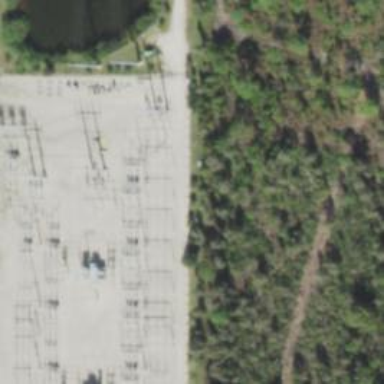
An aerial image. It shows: Switch used for power control.